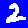
Digit: 2